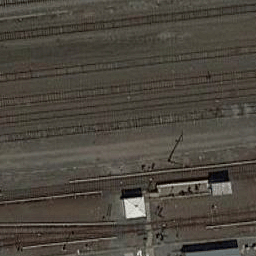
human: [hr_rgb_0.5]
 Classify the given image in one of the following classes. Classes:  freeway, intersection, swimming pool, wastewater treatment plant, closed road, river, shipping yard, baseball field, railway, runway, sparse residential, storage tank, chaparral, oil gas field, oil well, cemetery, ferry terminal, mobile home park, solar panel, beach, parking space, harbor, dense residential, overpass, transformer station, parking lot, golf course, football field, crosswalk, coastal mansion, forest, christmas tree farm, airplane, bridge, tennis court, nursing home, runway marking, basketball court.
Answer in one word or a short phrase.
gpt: railway